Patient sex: M
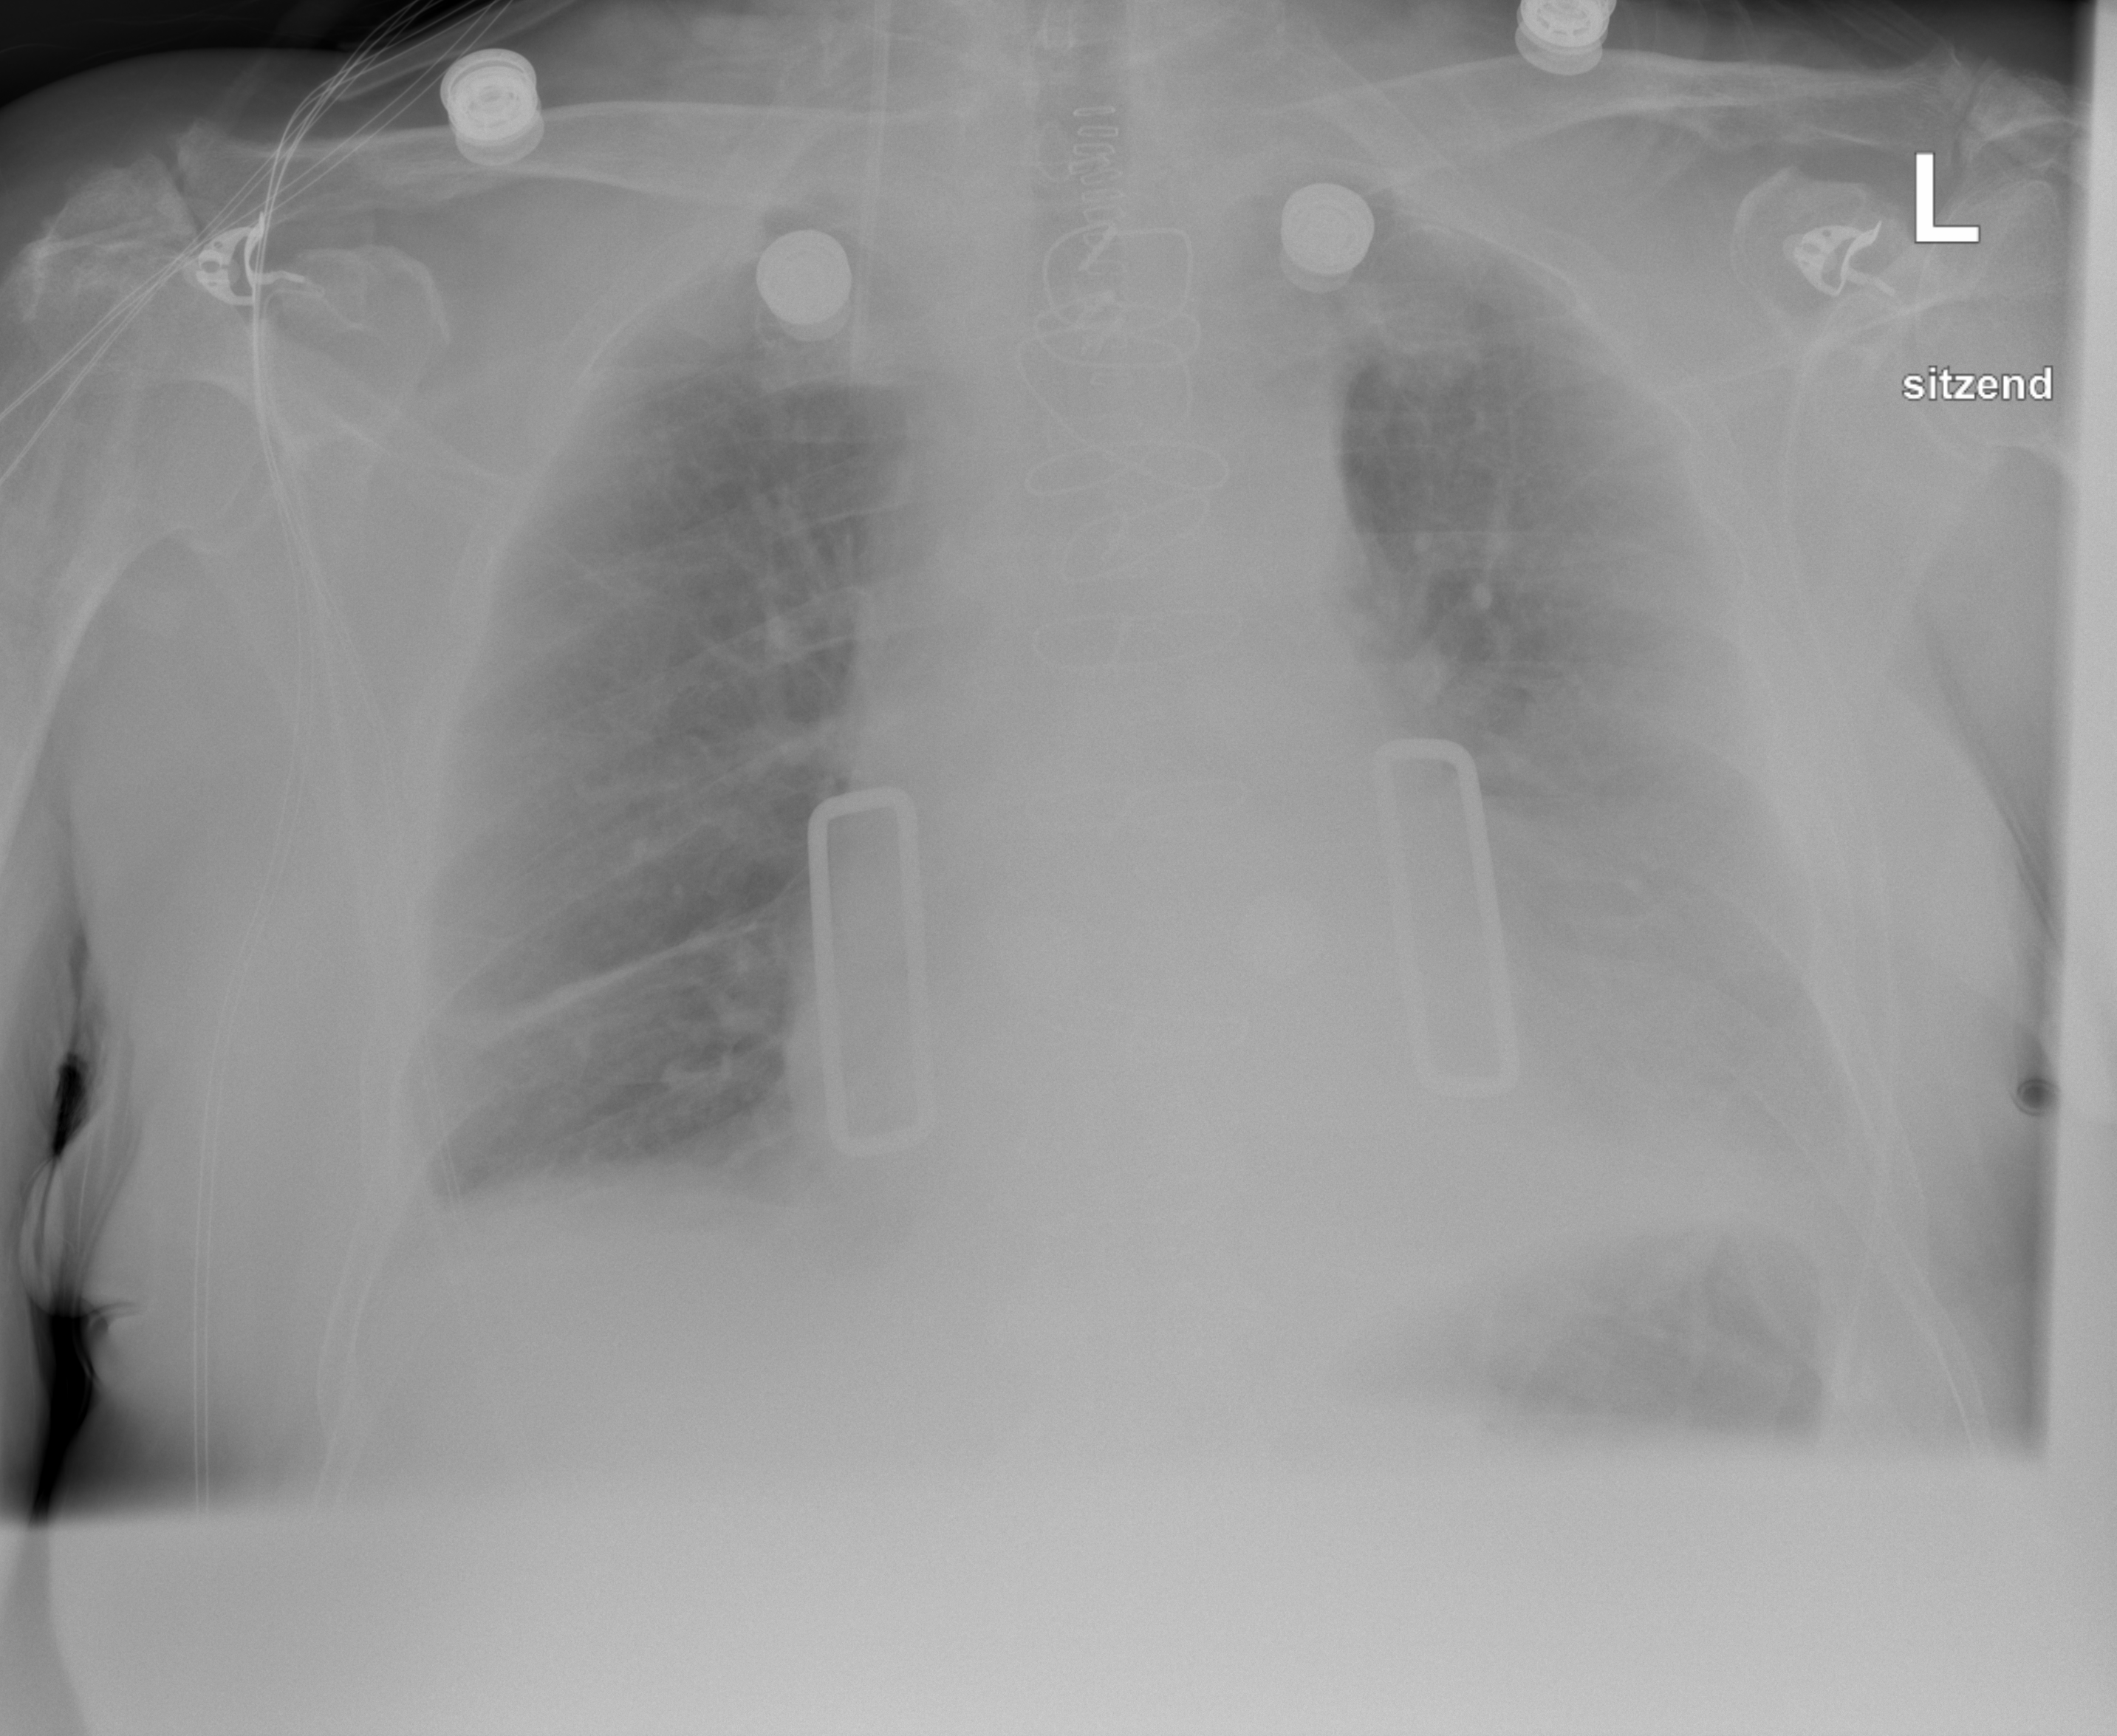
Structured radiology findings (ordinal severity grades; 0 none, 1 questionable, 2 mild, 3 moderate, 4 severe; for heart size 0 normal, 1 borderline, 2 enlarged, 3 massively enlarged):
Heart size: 2
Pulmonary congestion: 0
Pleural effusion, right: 2
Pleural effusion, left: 3
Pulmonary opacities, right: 0
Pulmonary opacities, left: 0
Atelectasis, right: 0
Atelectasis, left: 2